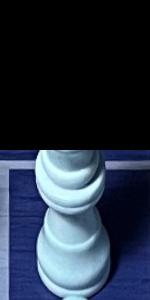
Label: King_White